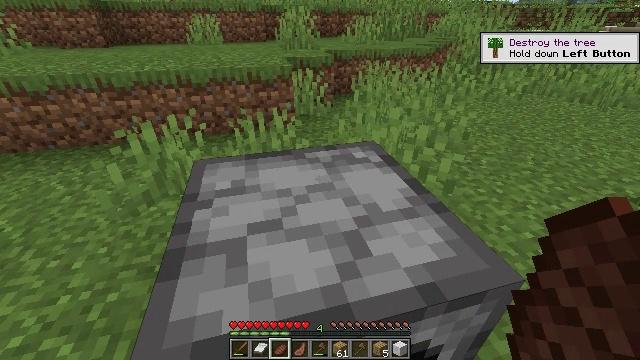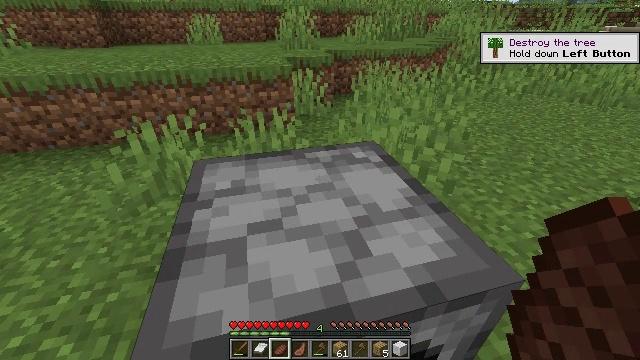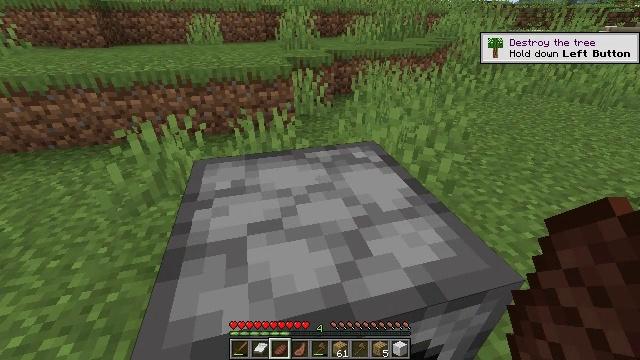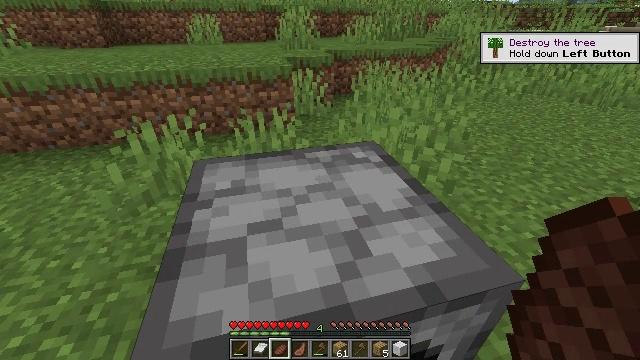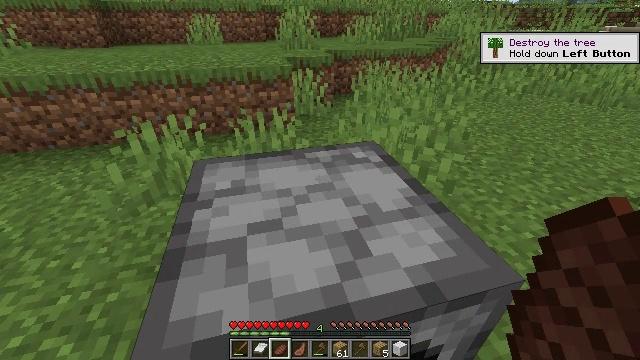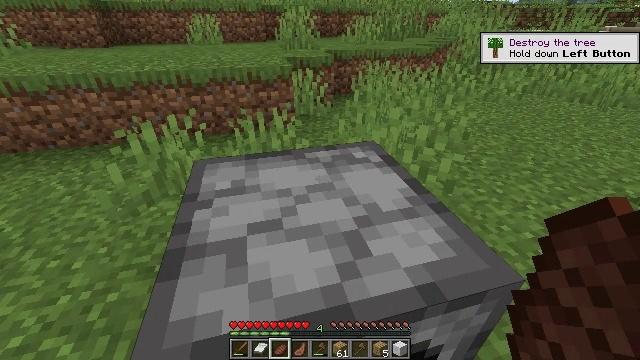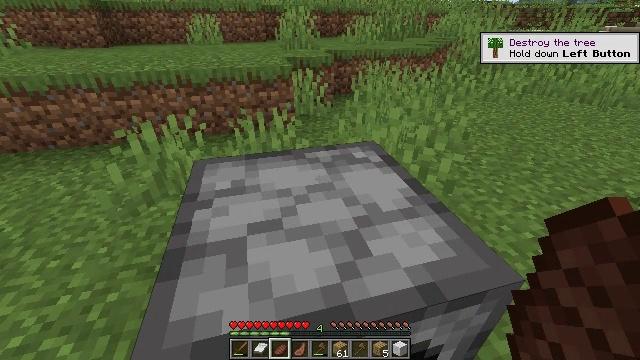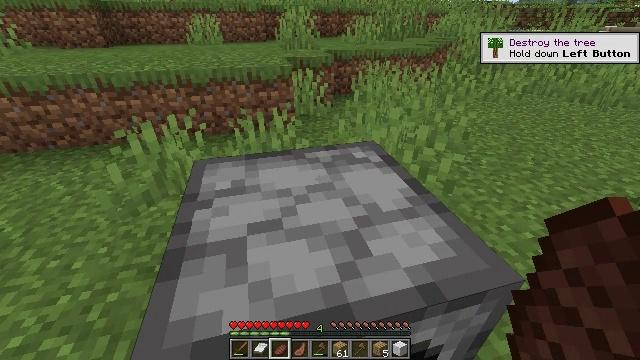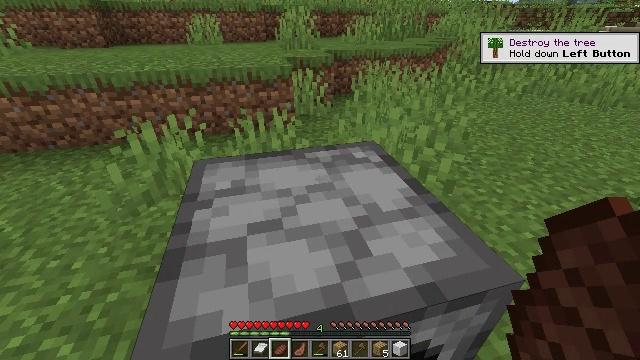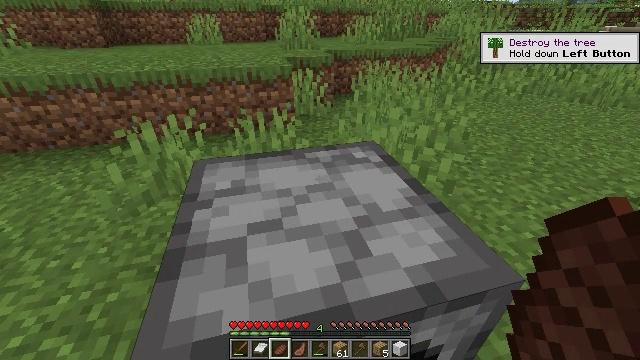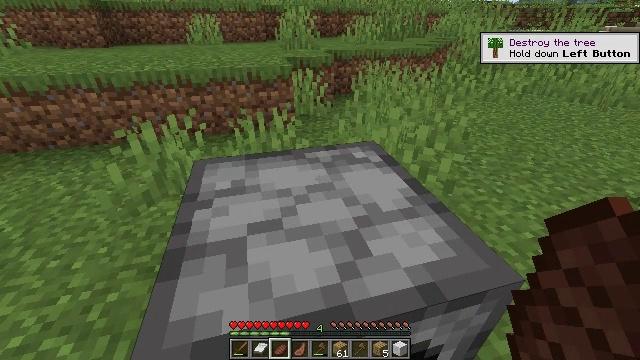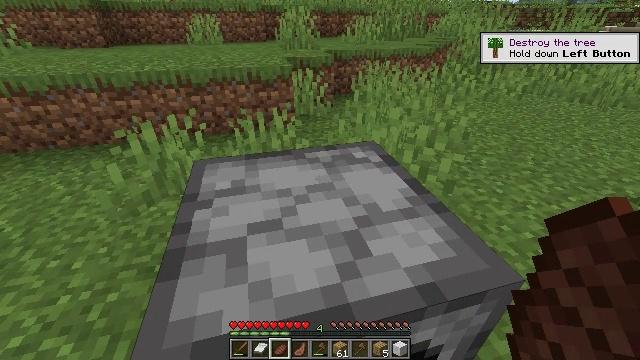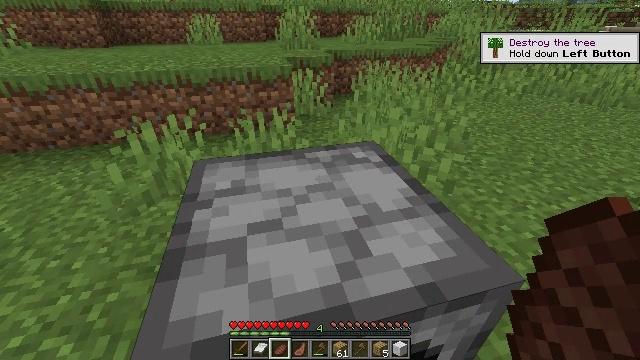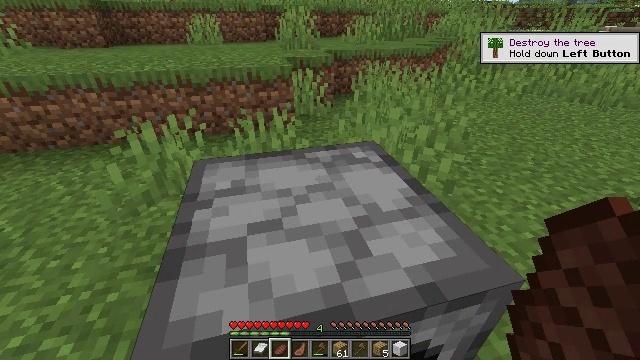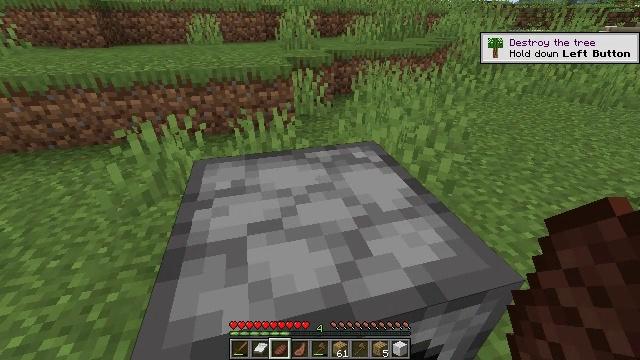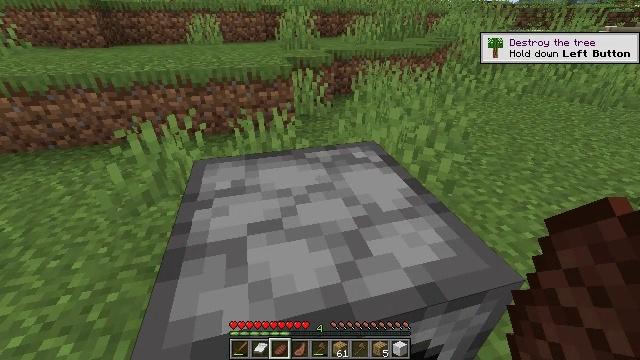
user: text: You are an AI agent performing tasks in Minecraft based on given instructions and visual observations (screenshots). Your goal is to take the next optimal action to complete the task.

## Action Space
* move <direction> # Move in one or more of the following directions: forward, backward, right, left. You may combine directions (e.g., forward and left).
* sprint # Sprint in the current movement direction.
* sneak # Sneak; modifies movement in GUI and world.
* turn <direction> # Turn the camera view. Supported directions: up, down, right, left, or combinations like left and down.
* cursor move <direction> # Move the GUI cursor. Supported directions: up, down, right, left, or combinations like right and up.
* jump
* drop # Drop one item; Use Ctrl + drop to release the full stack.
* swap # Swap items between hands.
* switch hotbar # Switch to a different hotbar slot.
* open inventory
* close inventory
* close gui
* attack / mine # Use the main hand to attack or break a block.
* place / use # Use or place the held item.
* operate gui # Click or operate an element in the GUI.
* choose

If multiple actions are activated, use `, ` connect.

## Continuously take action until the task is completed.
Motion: motion action
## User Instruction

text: Remove the furnace from its place.
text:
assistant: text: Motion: no_op
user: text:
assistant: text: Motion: no_op
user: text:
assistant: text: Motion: no_op
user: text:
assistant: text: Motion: no_op
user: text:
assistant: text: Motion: no_op
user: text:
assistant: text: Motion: no_op
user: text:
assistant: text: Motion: no_op
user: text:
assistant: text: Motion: no_op
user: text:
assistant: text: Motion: no_op
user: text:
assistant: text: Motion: no_op
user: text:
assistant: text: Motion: no_op
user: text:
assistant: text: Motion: no_op
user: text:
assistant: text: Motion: no_op
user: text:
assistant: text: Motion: no_op
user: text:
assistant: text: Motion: no_op
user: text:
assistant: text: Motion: no_op
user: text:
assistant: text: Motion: no_op
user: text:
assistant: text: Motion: no_op
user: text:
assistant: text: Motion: no_op
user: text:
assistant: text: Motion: no_op
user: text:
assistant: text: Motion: no_op
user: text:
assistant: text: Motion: no_op
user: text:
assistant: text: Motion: no_op
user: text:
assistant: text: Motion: no_op
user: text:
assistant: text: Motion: no_op
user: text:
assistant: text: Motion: no_op
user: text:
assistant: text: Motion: no_op
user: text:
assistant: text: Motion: no_op
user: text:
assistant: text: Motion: no_op
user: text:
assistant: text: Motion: no_op